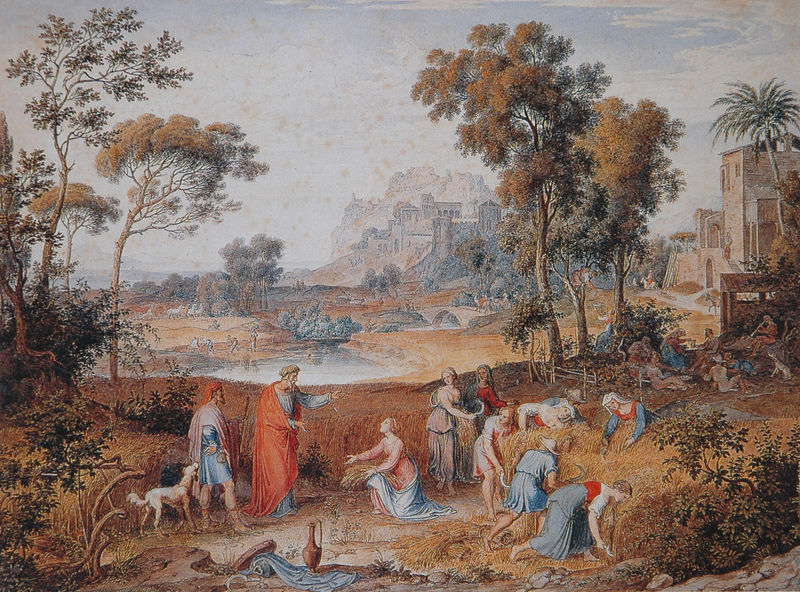
Titel: Landschaft mit Ruth und Boas
Künstler: Joseph Anton Koch
Standort: Kopenhagen
Institution: Thorvaldsens Museum
Schlagwörter: baum, berg, blau, blätter, gemälde, himmel, laub, mann, meer, nackt, umhang, wasser, weiß, wolken, bäume, fluss, frauen, gelb, grün, landschaft, menschen, ocker, see, sitzen, stadt, teich, ufer, äste, braun, frau, grau, hell, hintergrund, hut, licht, männer, orange, schwarz, szene, vordergrund, zeichnung, gebäude, haus, hund, rot, schleier, schloss, tuch, weg, wiese, wolke, zaun, beige, haube, malerei, teppich, bart, architektur, bibel, johannes, stehen, steine, herr, öl, feld, felder, ferne, horizont, häuser, hügel, natur, zweige, brücke, büsche, gewässer, sträucher, wege, gewand, mantel, decke, gewänder, rosa, wald, arbeit, bauern, amphore, kanne, krug, vase, liegen, bogen, italien, ort, pflaster, mieder, röcke, acker, arbeiten, ernte, feldarbeit, garben, getreide, korn, weizen, berge, gebirge, dorf, nebel, herbst, idylle, pause, rast, arbeiter, treppe, spielen, brot, palme, knie, unscharf, ruine, moses, burg, gefäss, orient, idyll, festung, idyllisch, lichtung, sichel, illustration, knien, herrscher, mythologie, karaffe, jesus, tümpel, antik, flehen, knieend, knieen, segnen, empfang, laubbäume, landwirtschaft, spätsommer, palmen, pinien, ähren, jahreszeit, bitte, turban, prophet, sklaven, sense, bitten, kraug, kniefall, rocken, lager, gleithang, pastorale, landarbeiter, felde, prallhang, ernten, wasswer, ernste, sensen, erntezeit, kniet, ampher, erntearbeiter, gebieter, pflücker, ruth, sicheln, tag tageslicht, aufseher, ehren, mittagspause, walf, arkardien, buntsift, arbeit landschaft palme, getreibe